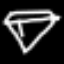
Label: diamond